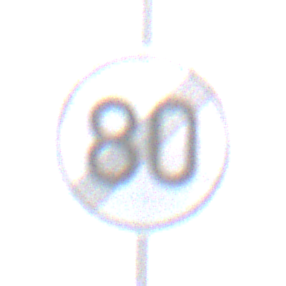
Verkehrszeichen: EndeGeschwindigkeit80
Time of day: MorningAfternoon
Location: Outdoor (Nature)
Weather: PartlyCloudy
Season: NotSpecified
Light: Natural